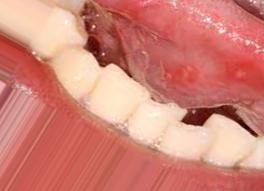
Condition: Mouth Ulcer